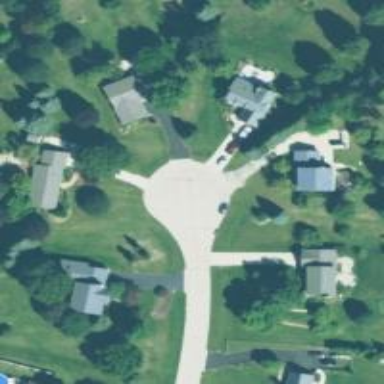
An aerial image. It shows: Turning circle on the road.